Field crop: tomato
Growth stage: 1
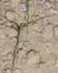
Species: cyperus